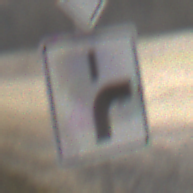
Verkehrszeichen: VerlaufVorfahrtsstrasse8
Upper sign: Vorfahrtsstrasse
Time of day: MorningAfternoon
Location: Outdoor (Nature)
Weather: PartlyCloudy
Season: Winter
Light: Natural